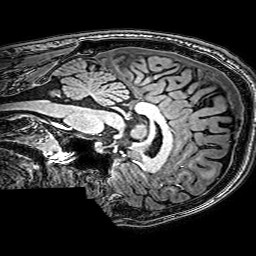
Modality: T1w
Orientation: sagittal
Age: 27
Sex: male
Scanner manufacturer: philips
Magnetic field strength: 3 T
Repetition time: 0.009 s
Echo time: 0.0035 s